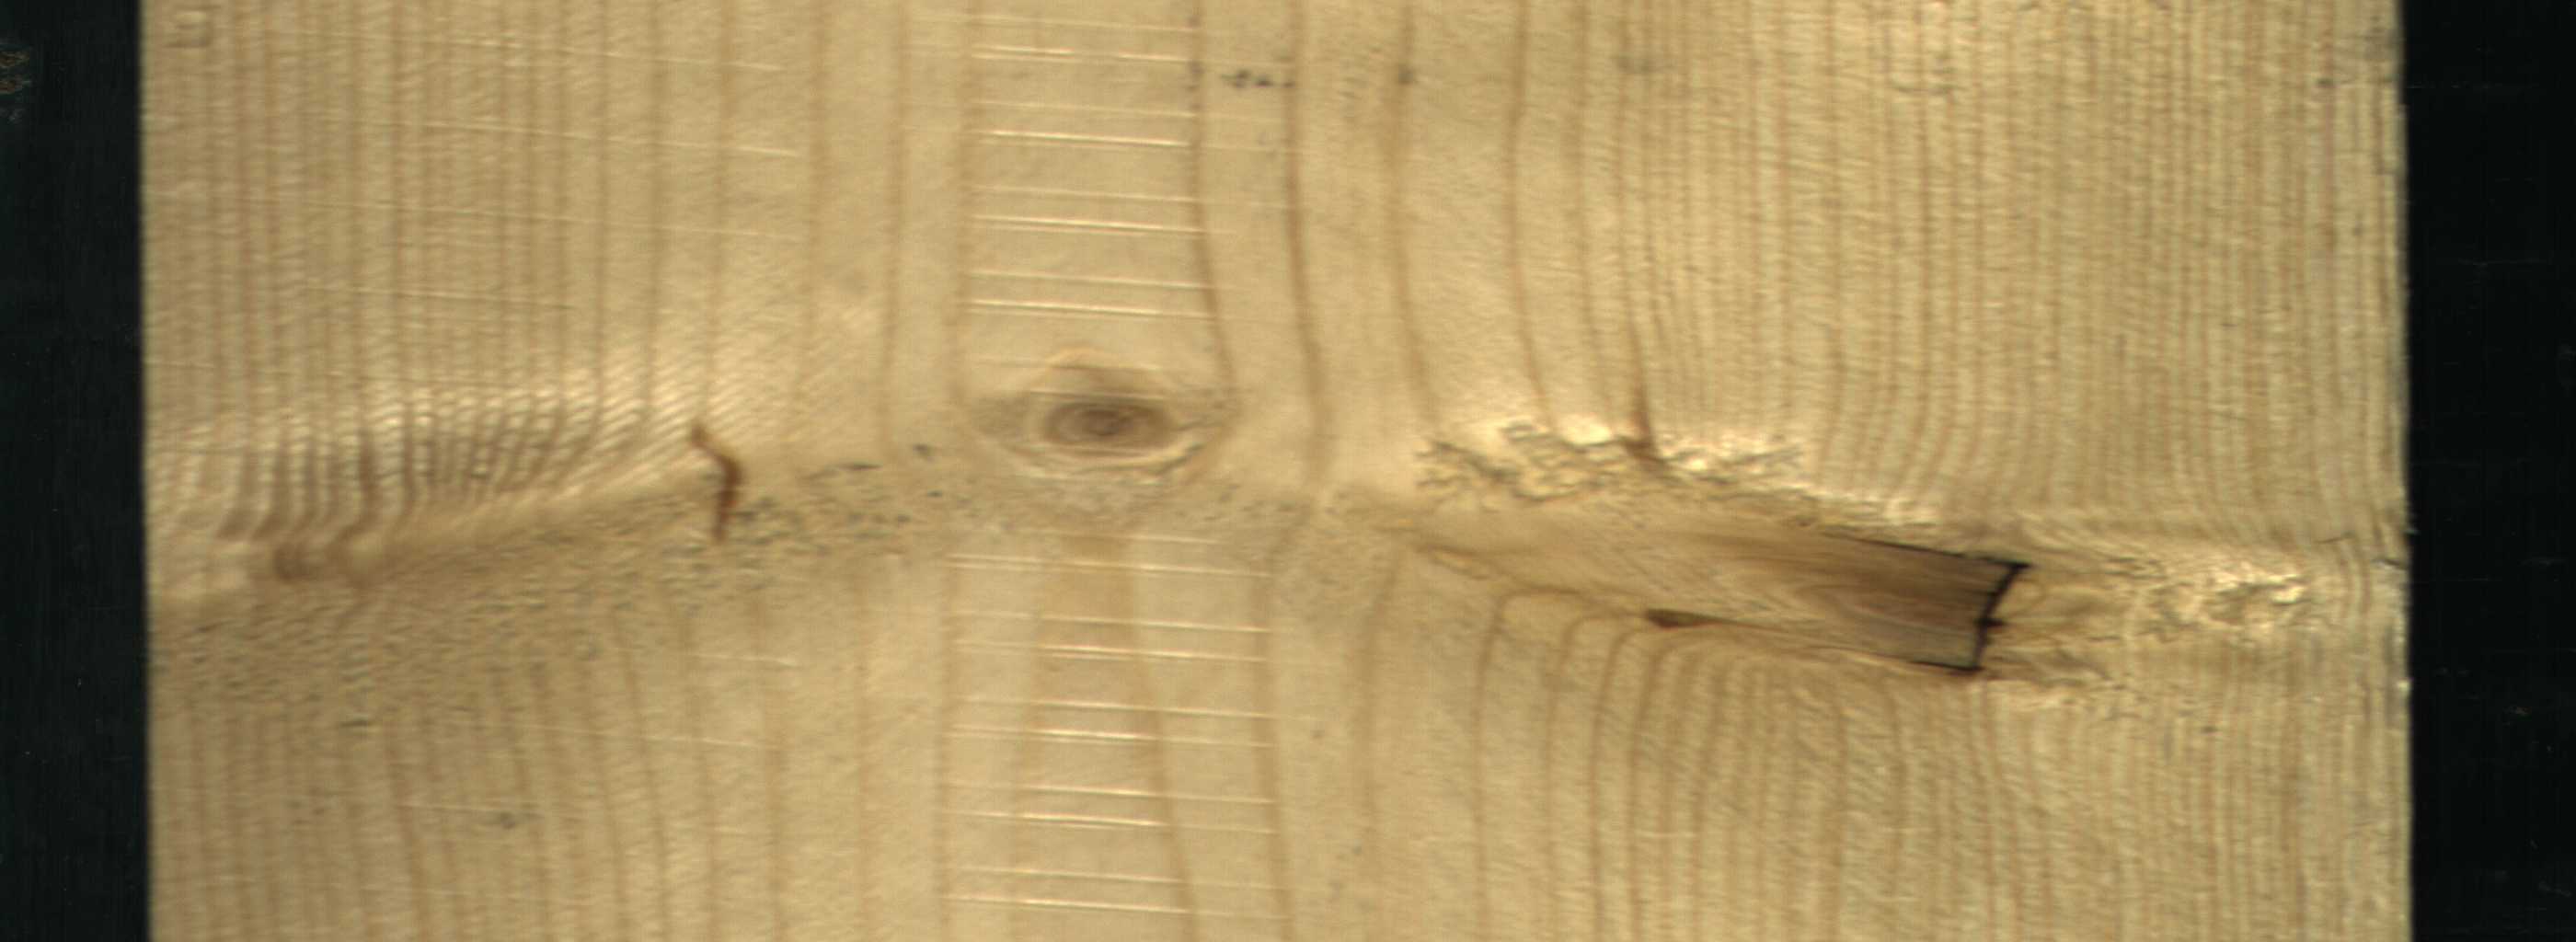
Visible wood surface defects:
resin
Crack
Dead_Knot
Dead_Knot
Live_Knot